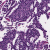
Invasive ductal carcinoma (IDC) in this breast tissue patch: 1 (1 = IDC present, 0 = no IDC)